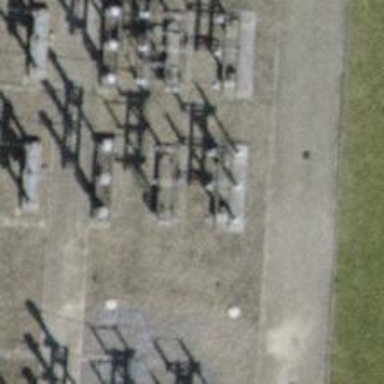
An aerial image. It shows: Insulator used in power equipment.